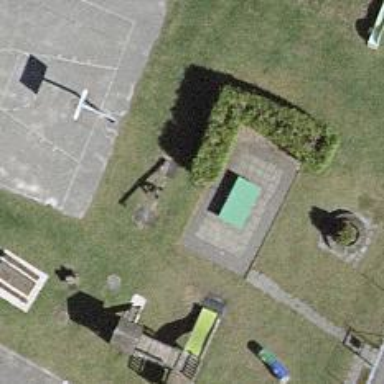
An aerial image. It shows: Playground area for leisure activities on the land.